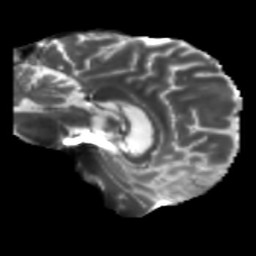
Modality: T2w
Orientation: sagittal
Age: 60
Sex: male
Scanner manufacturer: siemens
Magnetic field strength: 3 T
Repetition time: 5.25 s
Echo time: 0.08 s